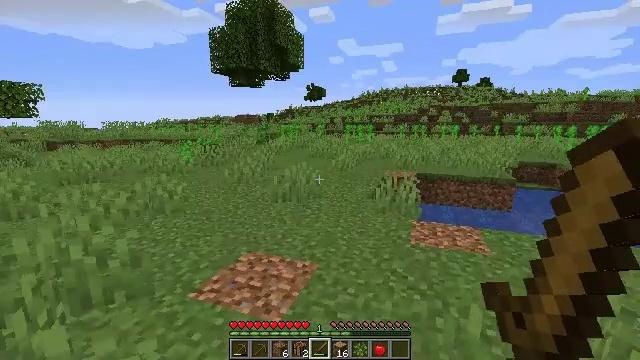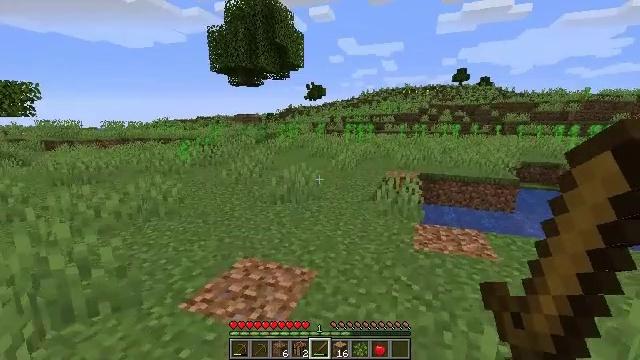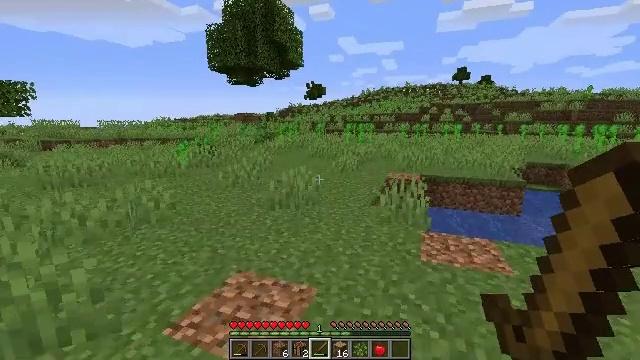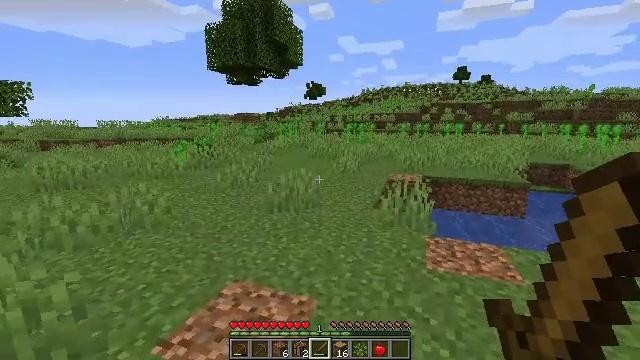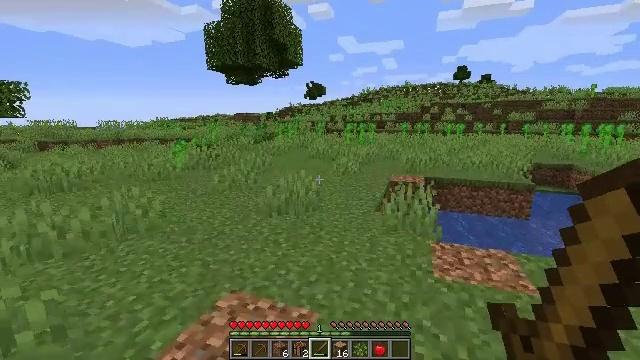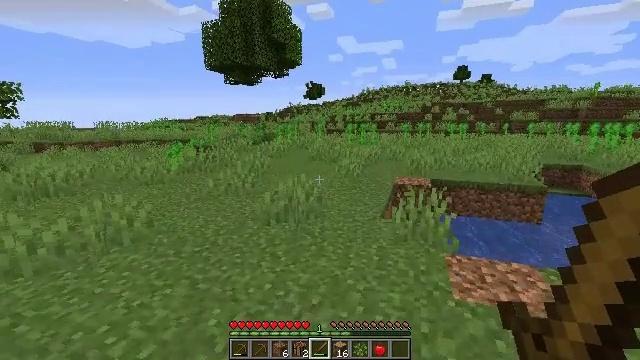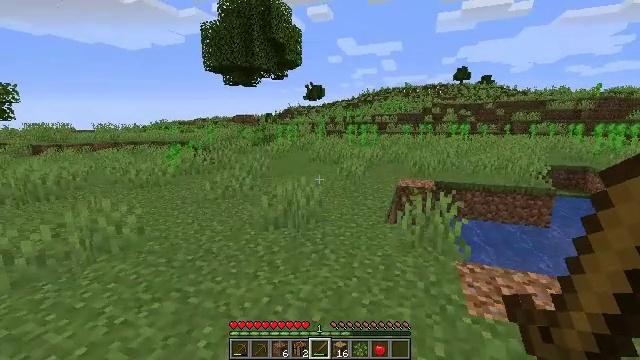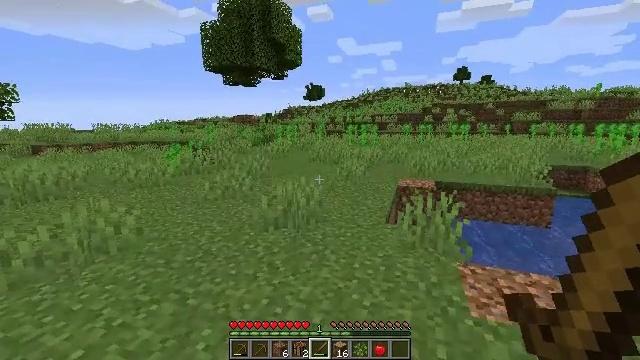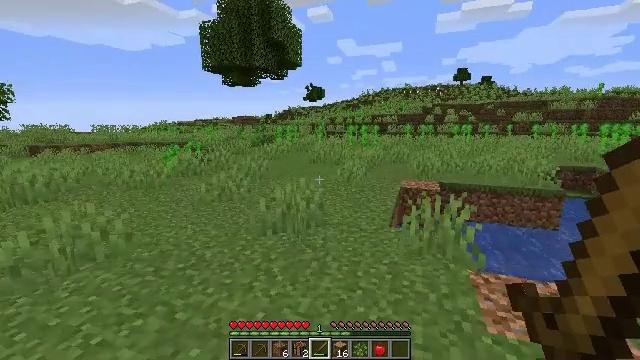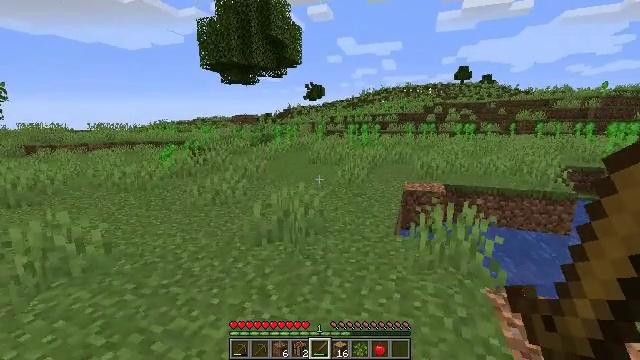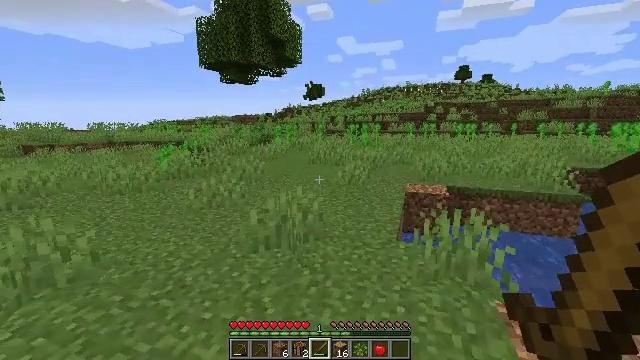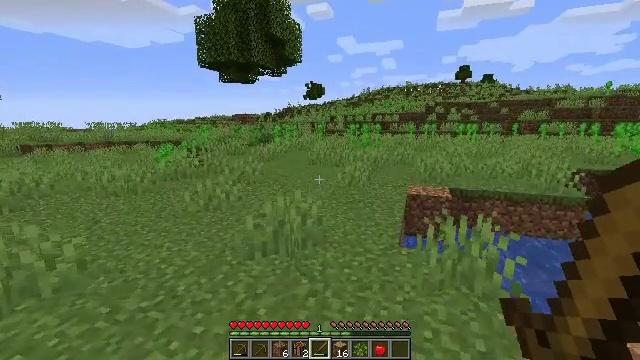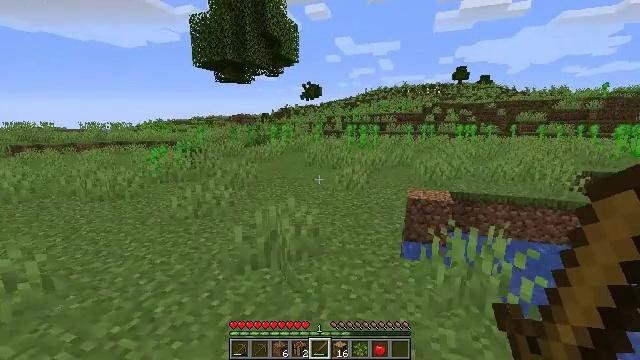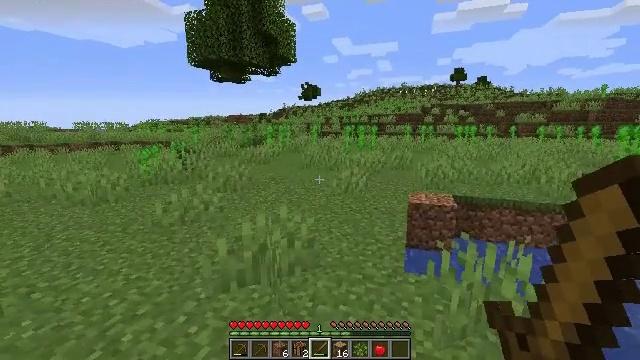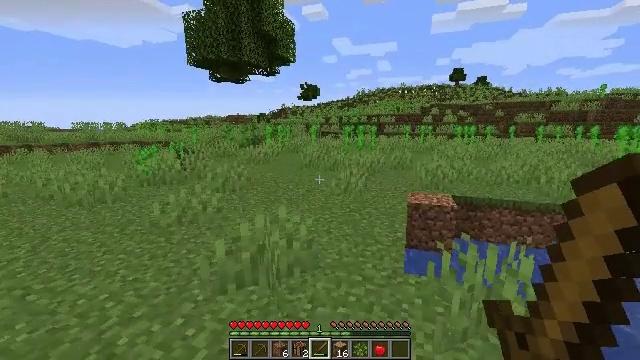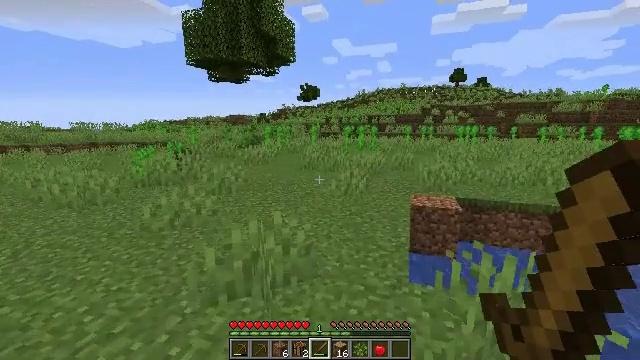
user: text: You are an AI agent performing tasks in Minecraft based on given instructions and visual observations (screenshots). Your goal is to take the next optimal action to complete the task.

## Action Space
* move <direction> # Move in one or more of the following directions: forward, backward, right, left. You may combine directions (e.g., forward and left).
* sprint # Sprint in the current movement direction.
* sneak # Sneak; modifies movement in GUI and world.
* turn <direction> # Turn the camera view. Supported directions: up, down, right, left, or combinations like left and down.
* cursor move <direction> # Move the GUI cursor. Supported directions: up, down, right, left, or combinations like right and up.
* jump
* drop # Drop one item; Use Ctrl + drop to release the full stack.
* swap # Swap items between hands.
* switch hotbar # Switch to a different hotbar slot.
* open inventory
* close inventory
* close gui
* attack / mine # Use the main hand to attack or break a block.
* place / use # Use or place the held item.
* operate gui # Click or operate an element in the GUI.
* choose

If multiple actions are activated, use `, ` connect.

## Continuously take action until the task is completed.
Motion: motion action
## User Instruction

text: Retrieve sunflower in your inventory.
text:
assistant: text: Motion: move forward
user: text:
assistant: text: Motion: move forward
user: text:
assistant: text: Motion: move forward
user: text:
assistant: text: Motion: move forward
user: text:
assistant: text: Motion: move forward
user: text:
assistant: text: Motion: move forward
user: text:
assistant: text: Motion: move forward
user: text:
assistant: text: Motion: move forward
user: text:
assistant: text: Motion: move forward
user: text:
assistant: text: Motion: move forward
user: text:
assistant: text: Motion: move forward
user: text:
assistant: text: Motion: move forward
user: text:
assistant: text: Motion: move forward
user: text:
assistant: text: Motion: move forward
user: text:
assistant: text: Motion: move forward
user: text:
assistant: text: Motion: move forward
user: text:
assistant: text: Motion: move forward
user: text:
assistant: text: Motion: move forward
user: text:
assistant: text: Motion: move forward
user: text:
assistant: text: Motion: move forward
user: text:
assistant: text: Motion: move forward
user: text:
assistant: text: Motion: move forward
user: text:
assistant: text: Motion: move forward
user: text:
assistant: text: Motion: move forward
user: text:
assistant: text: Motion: move forward
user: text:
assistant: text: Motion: move forward, turn right and down
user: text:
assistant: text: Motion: move forward
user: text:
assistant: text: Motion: move forward
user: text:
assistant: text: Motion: move forward
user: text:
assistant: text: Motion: move forward